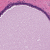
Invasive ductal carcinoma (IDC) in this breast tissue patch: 0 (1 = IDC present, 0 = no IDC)